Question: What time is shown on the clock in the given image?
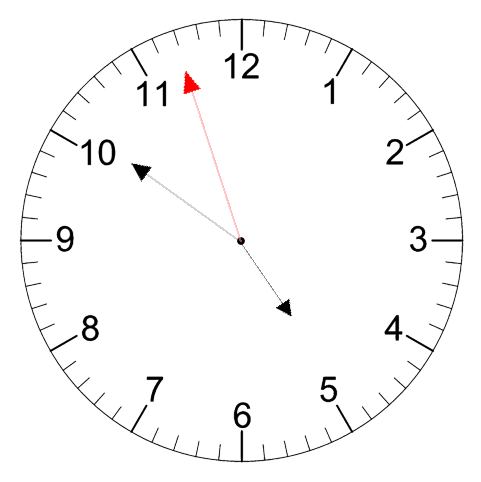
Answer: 04:50:57